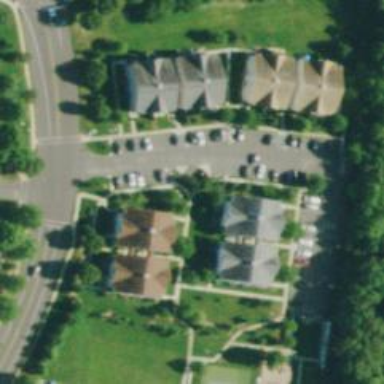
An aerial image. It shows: Living street.